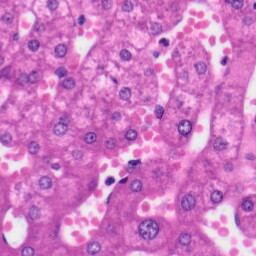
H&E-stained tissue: Liver